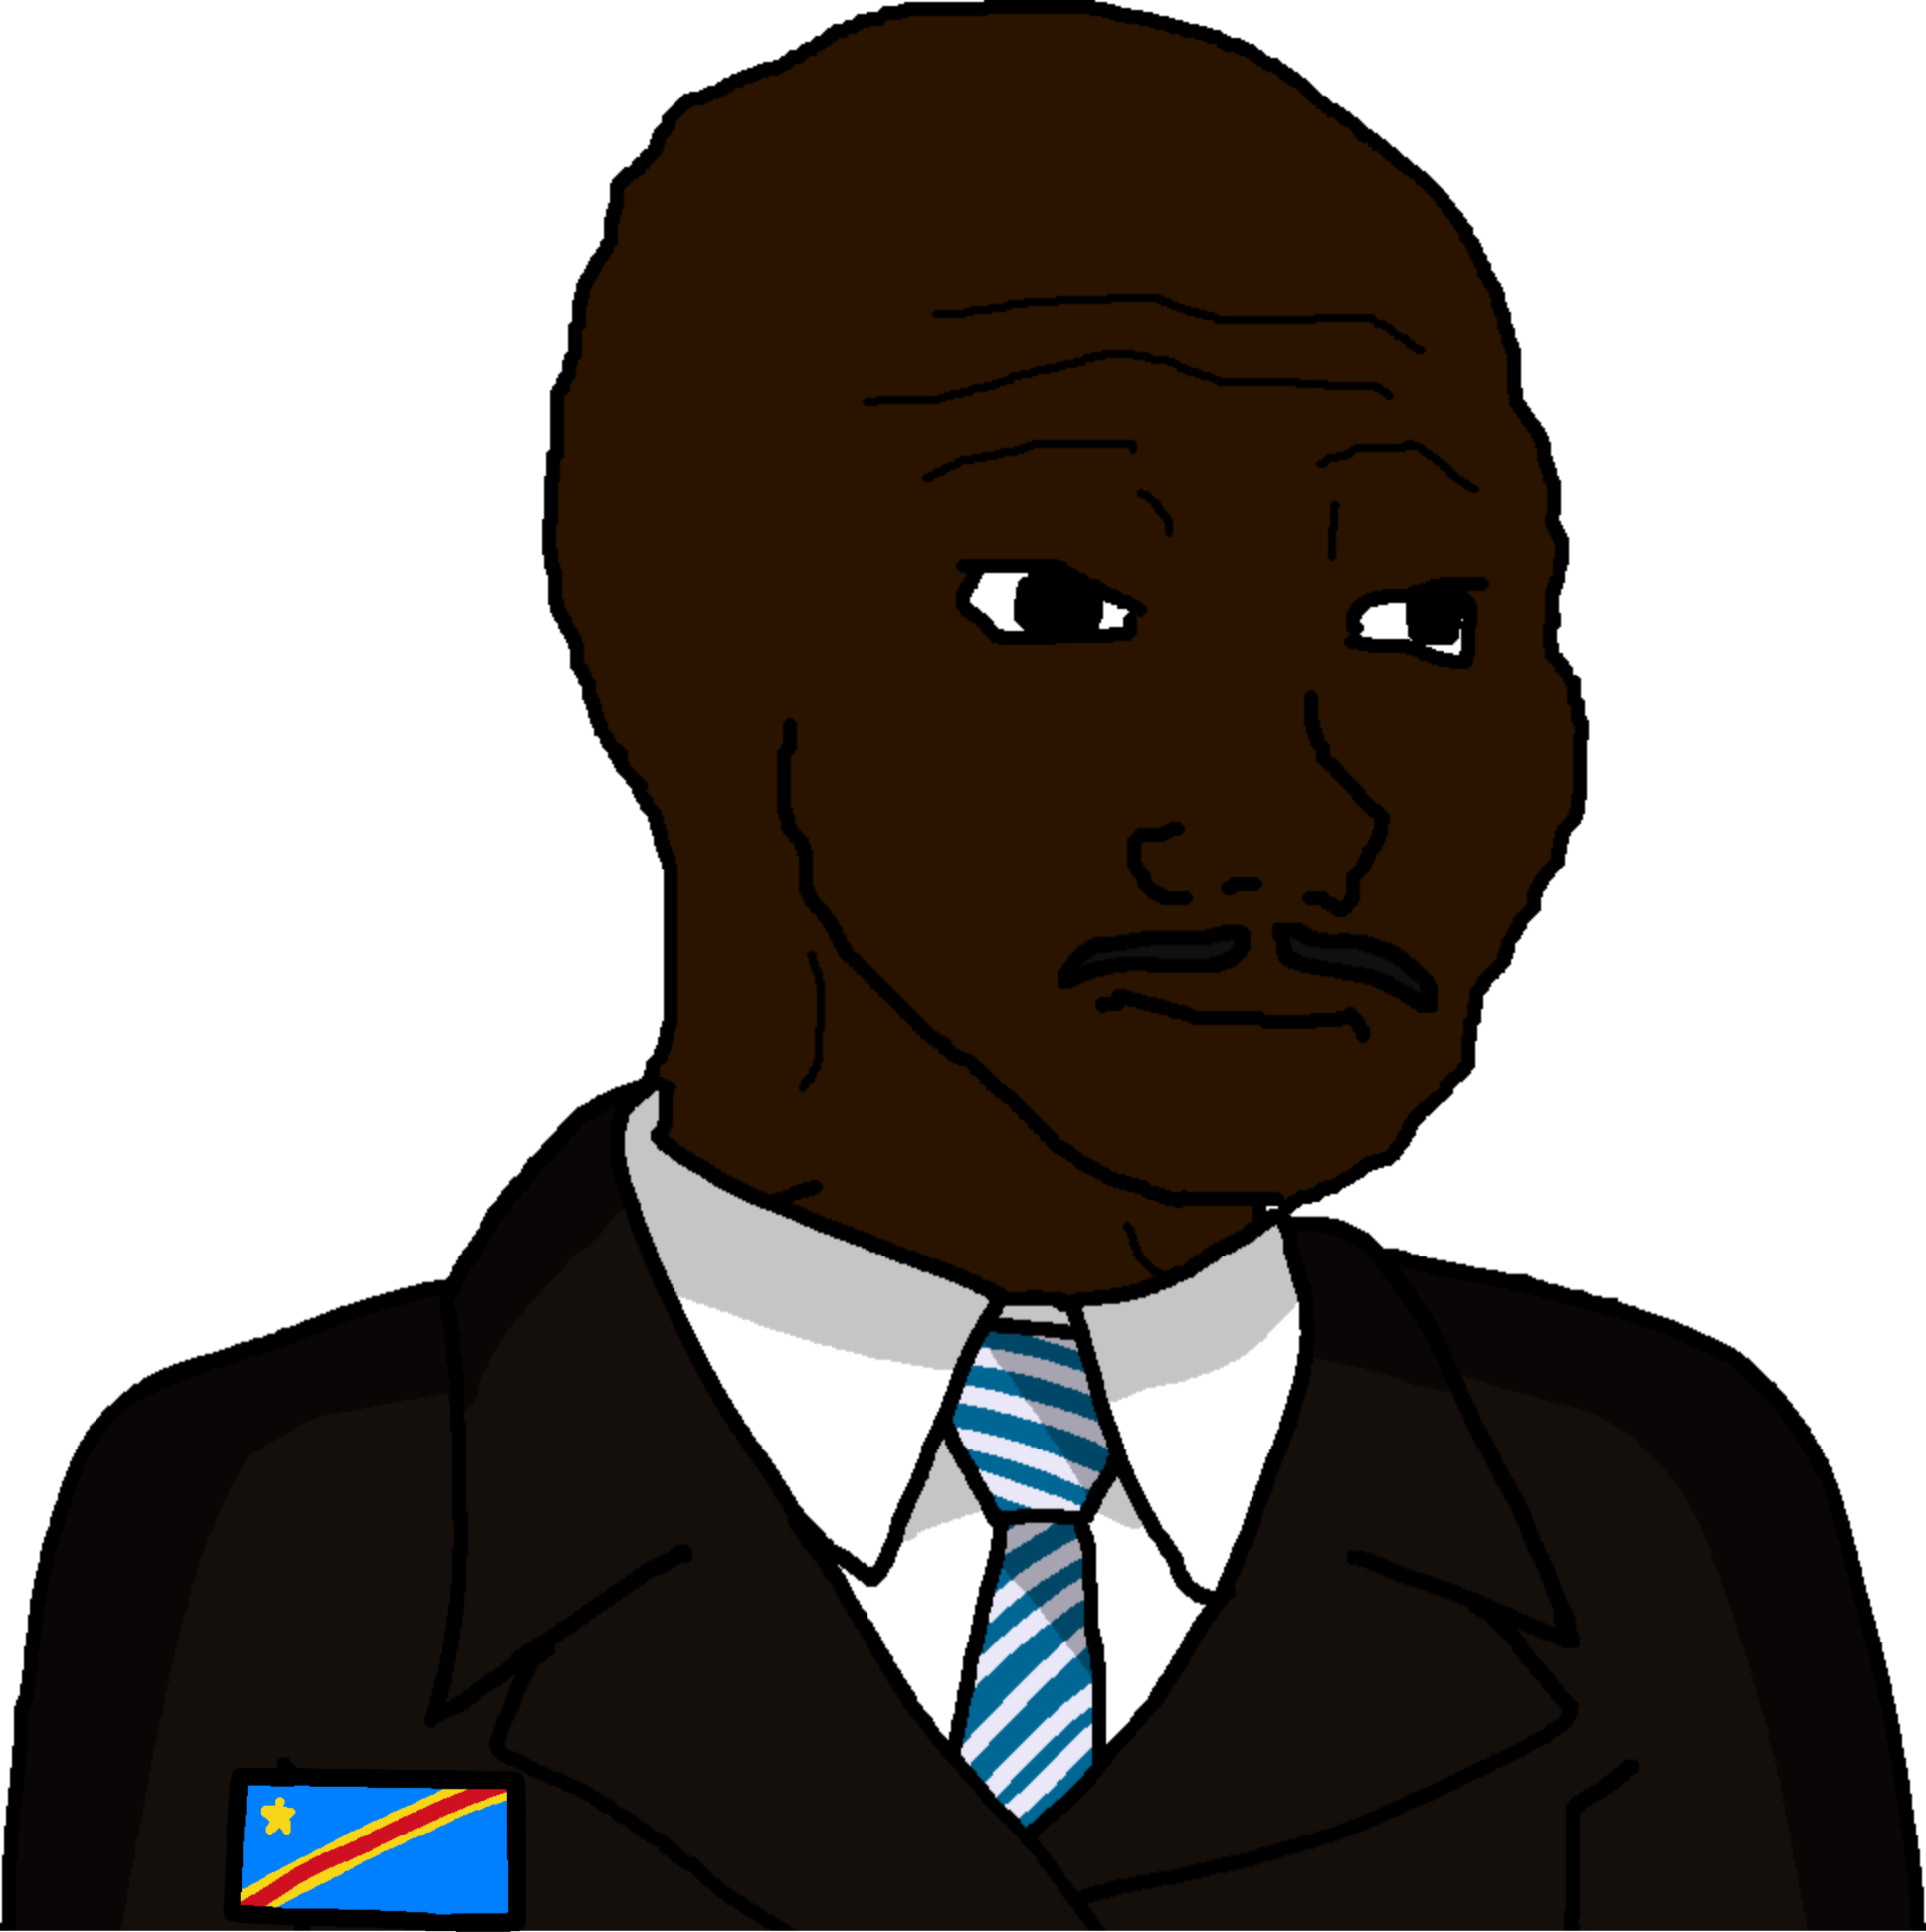
Label: 5_Blackjak